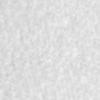
Label: no_change